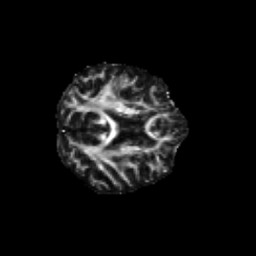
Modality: FA
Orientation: axial
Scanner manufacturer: siemens
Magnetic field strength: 3 T
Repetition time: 6.8 s
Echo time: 0.093 s